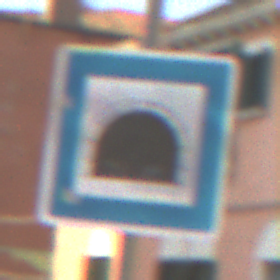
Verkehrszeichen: Tunnel
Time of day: MorningAfternoon
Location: Outdoor (Urban)
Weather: Clear
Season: NotSpecified
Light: Natural